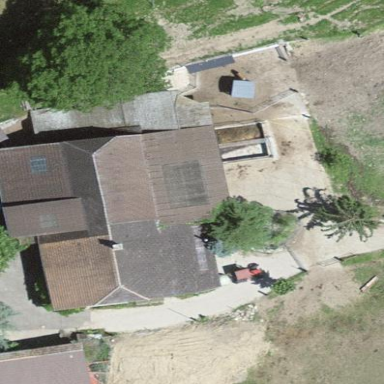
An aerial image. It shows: Farm building.